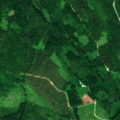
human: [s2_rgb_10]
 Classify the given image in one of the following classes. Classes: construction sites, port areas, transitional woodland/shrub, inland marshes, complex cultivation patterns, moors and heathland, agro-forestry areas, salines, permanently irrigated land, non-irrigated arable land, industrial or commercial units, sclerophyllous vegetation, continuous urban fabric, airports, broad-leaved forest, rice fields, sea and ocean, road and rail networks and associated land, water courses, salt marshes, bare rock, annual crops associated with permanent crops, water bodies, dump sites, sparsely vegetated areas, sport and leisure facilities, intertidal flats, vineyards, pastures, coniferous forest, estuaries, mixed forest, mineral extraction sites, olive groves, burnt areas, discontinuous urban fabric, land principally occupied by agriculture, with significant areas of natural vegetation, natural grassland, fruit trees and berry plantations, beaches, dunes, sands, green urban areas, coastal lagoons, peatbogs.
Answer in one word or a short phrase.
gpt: coniferous forest, mixed forest